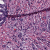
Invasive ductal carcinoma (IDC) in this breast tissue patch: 1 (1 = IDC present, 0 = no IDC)